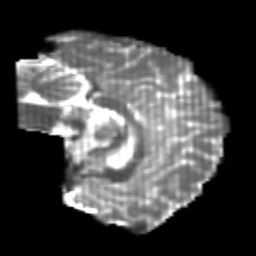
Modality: T2w
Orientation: sagittal
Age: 22
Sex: male
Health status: healthy
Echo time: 0.074 s